Question: What am I doing wrong? This is the .h file:
'''
#import <UIKit/UIKit.h>
#import <sqlite3.h>
@class ReaderViewController;
@interface ReaderAppDelegate : NSObject <UIApplicationDelegate> {
UIWindow *window;
ReaderViewController *viewController;
}
@property (nonatomic, retain) IBOutlet UIWindow *window;
@property (nonatomic, retain) IBOutlet ReaderViewController *viewController;
- (void)checkForDatabase;
//- (void)SQLiteConnection: (NSString *)defaultDBPath;
@end
'''
The error is shown here:

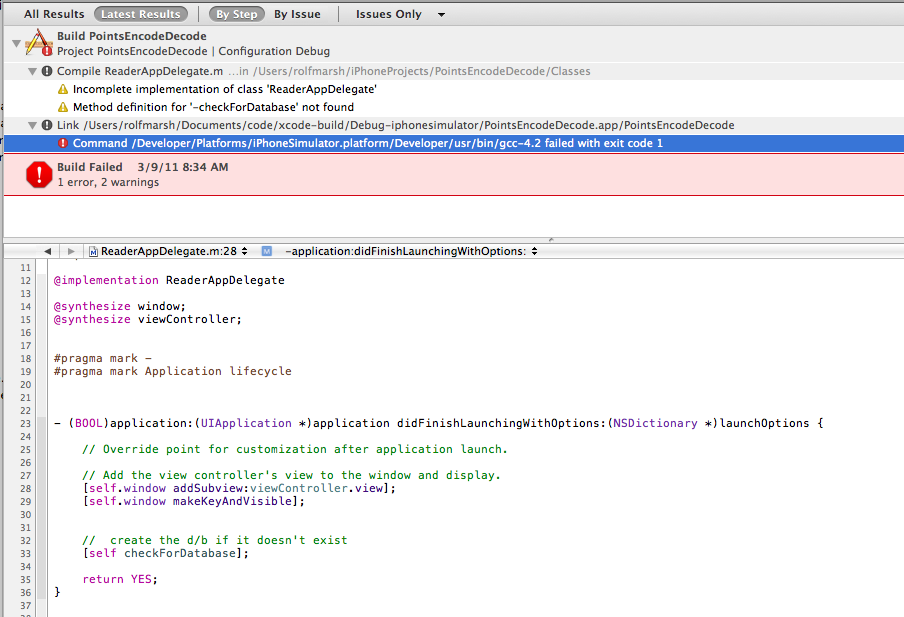
Answer: You are calling the '[self checkForDatabase]' method which doesn't appear to exist in the .m file.
---
The warning is because you have declared the 'checkForDatabase' method in your interface
The error is because you are attempting to call the missing method in the 'application:didFinishLaunchingWithOptions:' method.